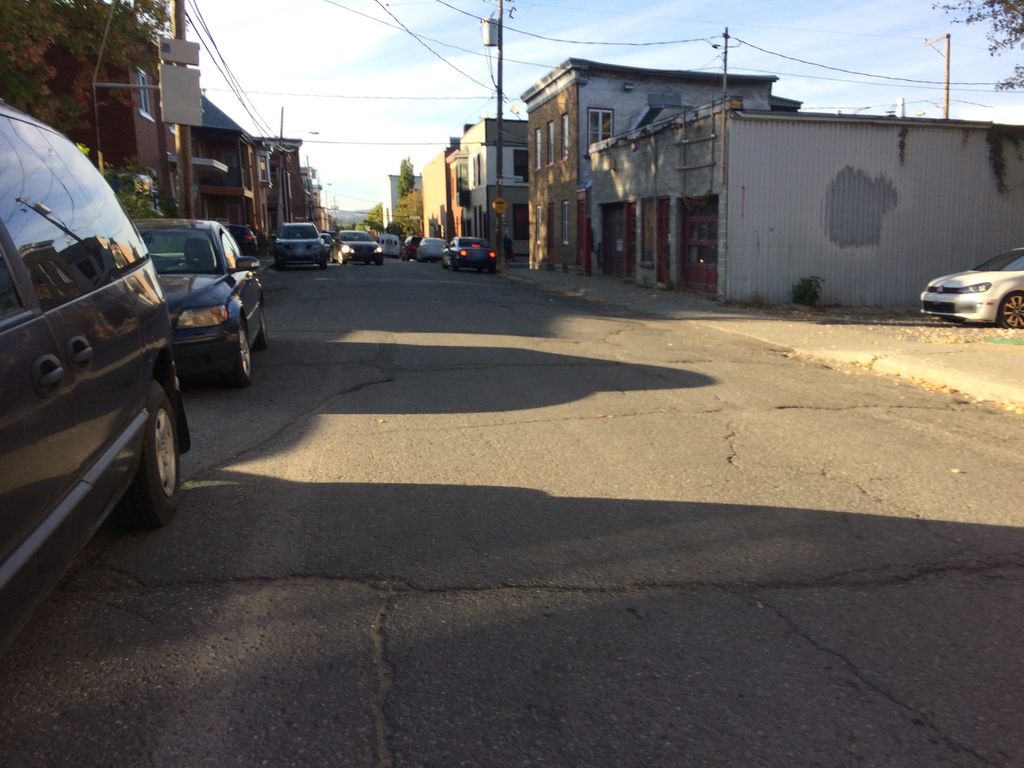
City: quebec_city